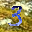
Label: 3